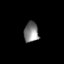
Tissue: skin
Cell type: Others
Senescence score: 0.6903
Nuclear area (px): 288
Mean DAPI intensity: 130.035